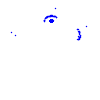
Particle: electron